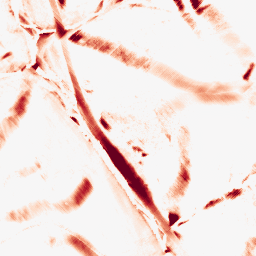
Category: morphological
Decomposition family: morphological_diamond
Decomposition parameters: operation: opening
radius: 15
Upsampling method: quintic
Upsampling parameters: scale: 8
Upsampling scale: 8